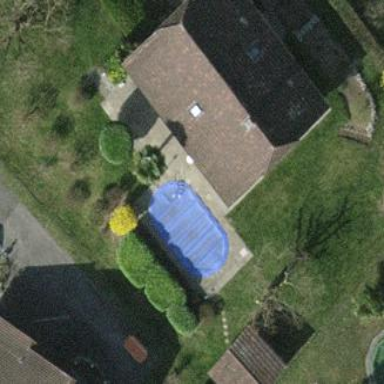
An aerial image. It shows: Swimming pool located in leisure land.